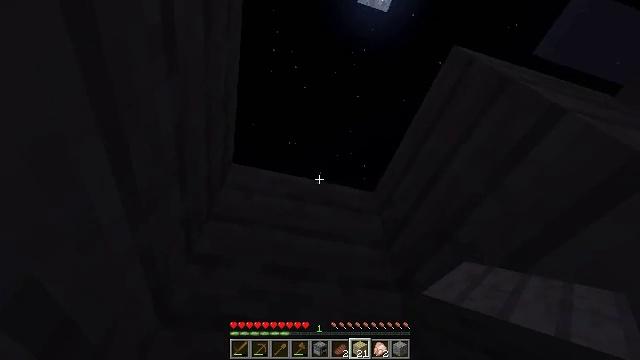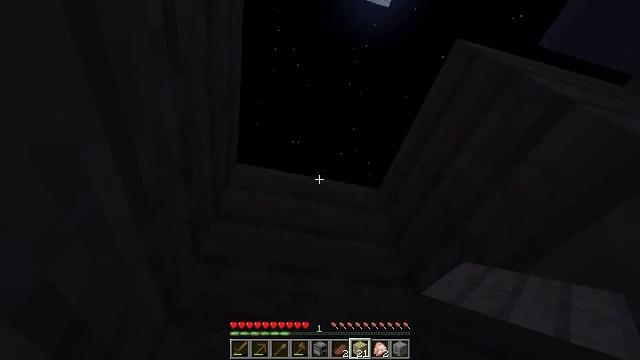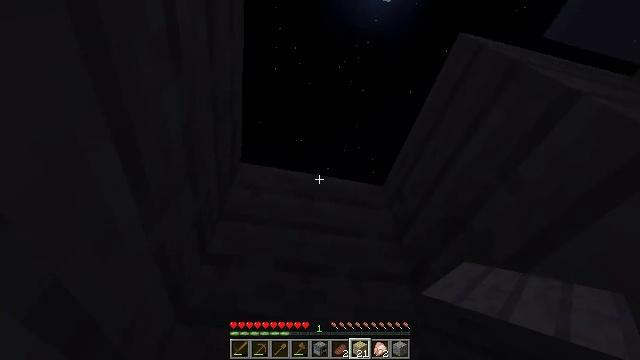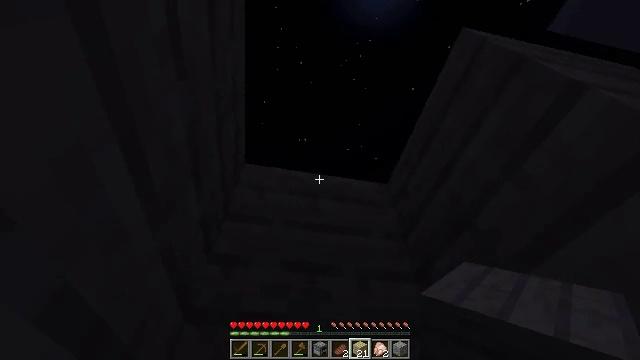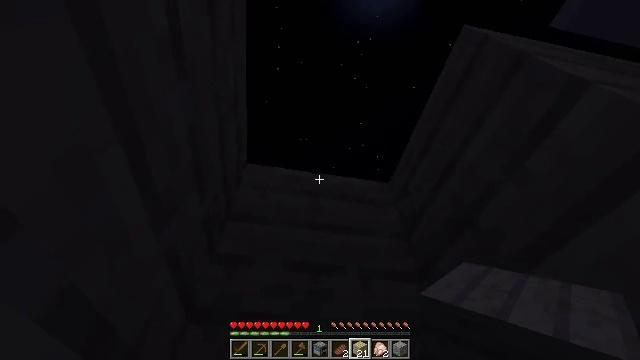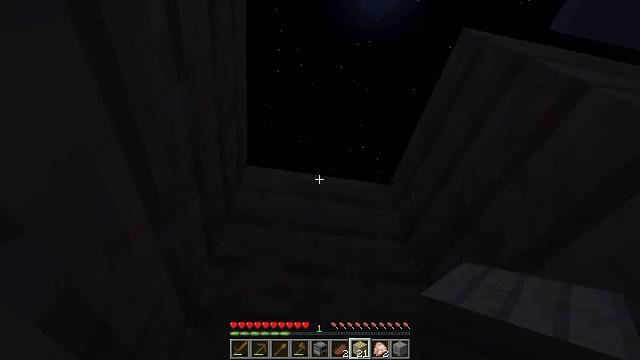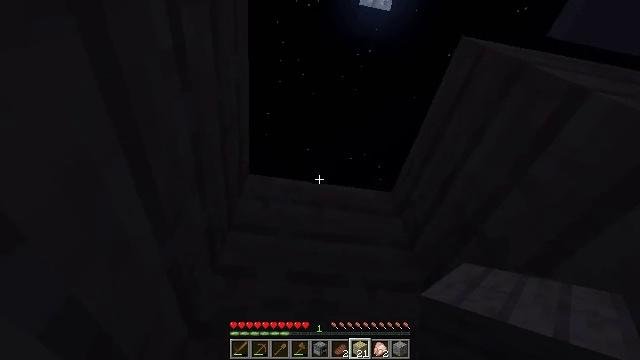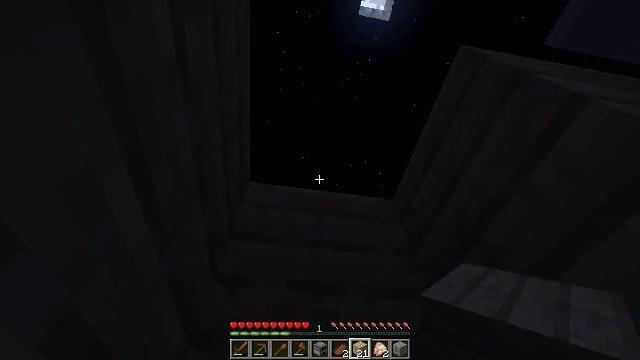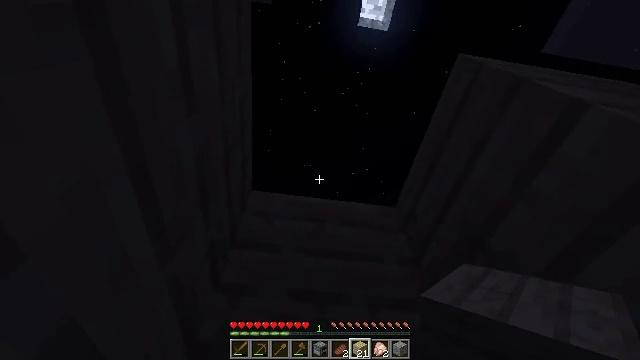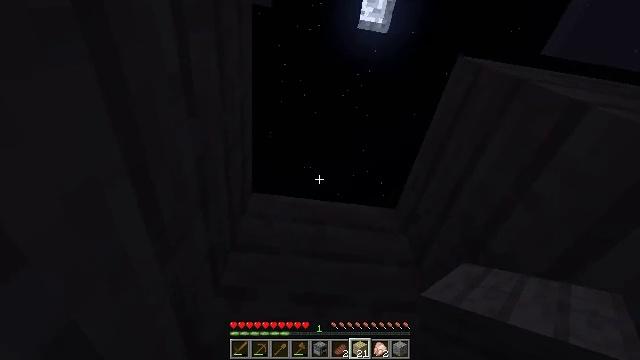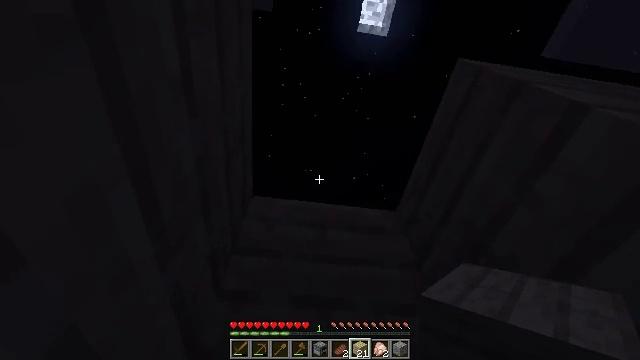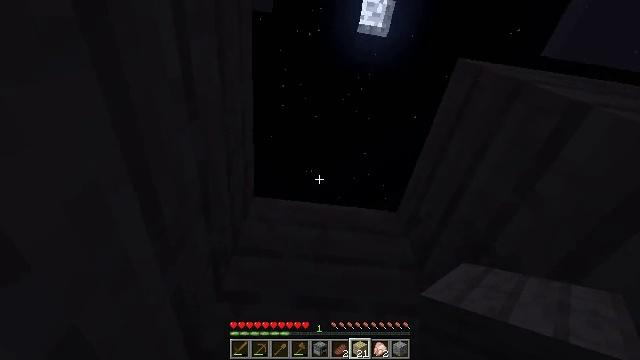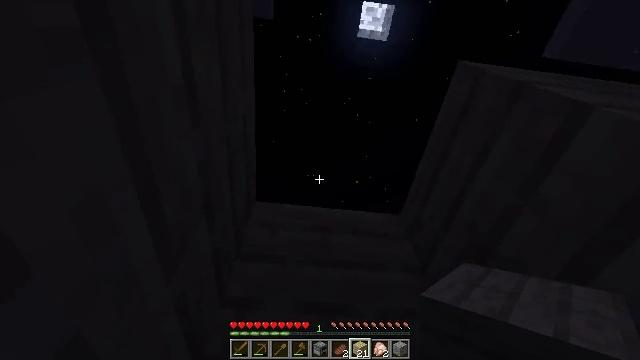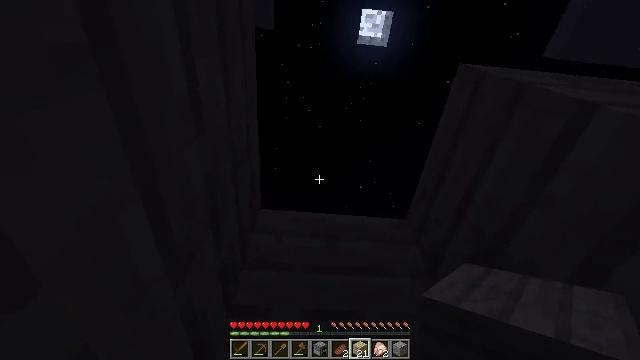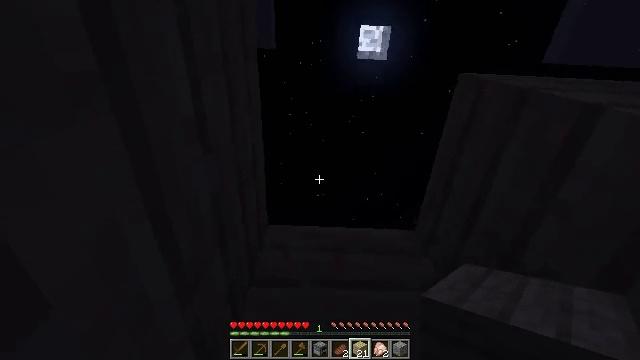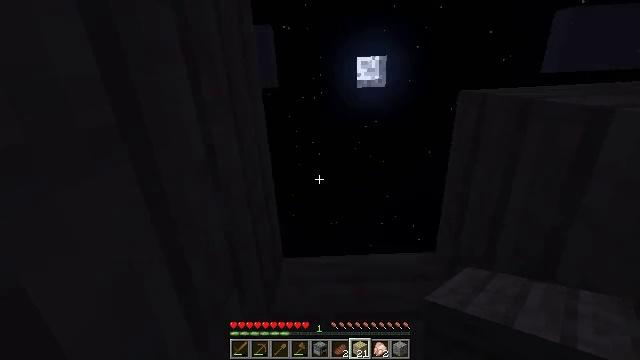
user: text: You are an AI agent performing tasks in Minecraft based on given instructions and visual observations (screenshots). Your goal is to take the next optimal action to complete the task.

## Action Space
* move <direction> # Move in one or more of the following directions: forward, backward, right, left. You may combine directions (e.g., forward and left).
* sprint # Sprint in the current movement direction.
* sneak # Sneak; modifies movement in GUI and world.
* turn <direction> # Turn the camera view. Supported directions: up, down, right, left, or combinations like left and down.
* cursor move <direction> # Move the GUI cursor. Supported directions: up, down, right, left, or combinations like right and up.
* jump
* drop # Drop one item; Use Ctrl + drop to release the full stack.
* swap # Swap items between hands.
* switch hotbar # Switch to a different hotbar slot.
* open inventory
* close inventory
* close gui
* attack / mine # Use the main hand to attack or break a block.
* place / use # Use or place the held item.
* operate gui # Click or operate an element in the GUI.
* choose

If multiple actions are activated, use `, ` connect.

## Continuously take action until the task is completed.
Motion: motion action
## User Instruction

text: Attack the birch planks to recycle them.
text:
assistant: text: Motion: turn left
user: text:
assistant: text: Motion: turn left
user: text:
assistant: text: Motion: turn left
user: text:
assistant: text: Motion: no_op
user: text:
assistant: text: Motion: no_op
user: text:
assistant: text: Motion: turn up
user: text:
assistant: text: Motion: turn up
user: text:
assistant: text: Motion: turn up
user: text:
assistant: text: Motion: no_op
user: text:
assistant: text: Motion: no_op
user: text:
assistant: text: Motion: no_op
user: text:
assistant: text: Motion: no_op
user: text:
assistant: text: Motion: turn left and up
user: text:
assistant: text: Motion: turn left and up
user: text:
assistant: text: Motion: turn left and up
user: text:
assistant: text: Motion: turn left and up
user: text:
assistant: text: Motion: turn left and up
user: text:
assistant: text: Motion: turn left and up
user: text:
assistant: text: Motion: turn left and up
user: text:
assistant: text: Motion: turn left and up
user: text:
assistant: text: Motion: turn left
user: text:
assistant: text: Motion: no_op
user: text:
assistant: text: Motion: no_op
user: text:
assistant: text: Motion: no_op
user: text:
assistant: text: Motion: no_op
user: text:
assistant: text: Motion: no_op
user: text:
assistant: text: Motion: no_op
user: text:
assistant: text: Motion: no_op
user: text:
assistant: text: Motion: no_op
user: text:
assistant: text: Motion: no_op